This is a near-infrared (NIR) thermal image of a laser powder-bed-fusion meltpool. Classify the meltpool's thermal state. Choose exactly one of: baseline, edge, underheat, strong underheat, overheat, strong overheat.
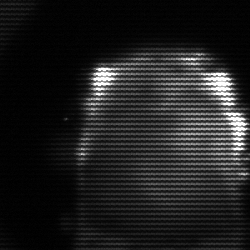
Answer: baseline